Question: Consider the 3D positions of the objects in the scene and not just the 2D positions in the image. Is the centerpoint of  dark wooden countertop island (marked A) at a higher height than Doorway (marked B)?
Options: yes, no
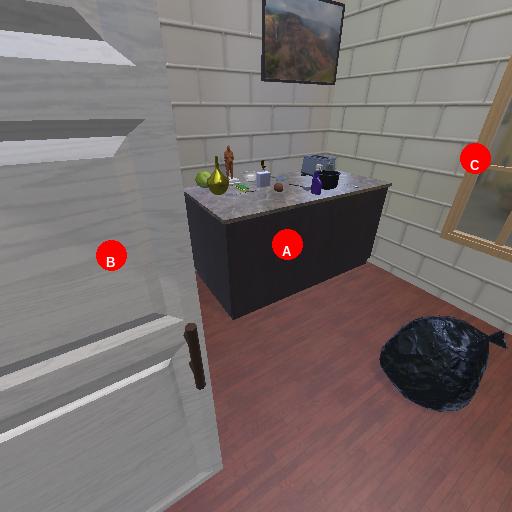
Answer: yes